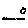
Label: moon